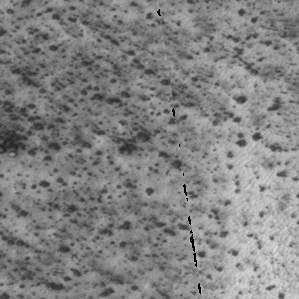
Label: frost